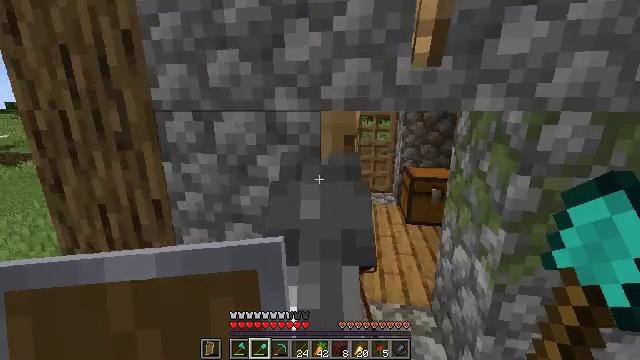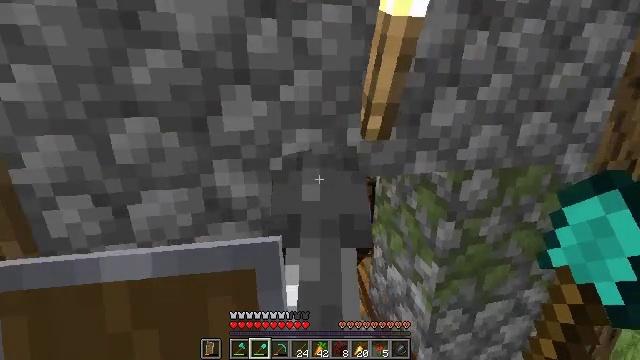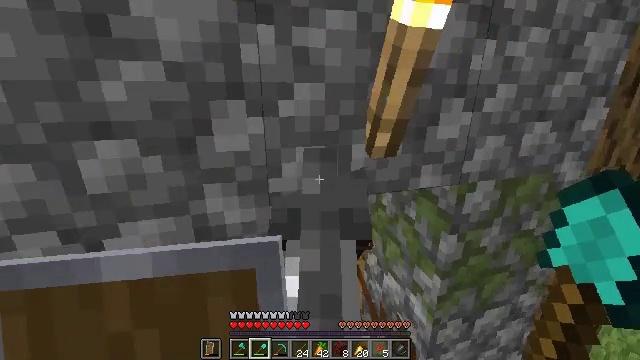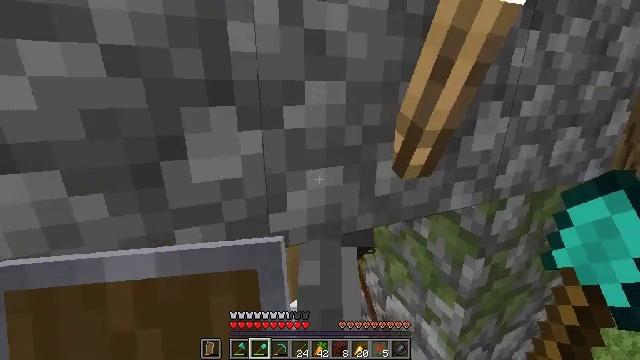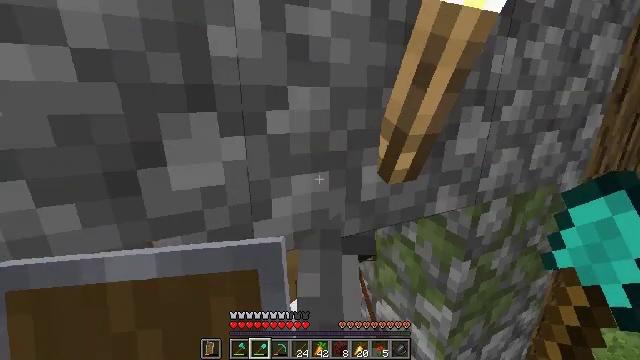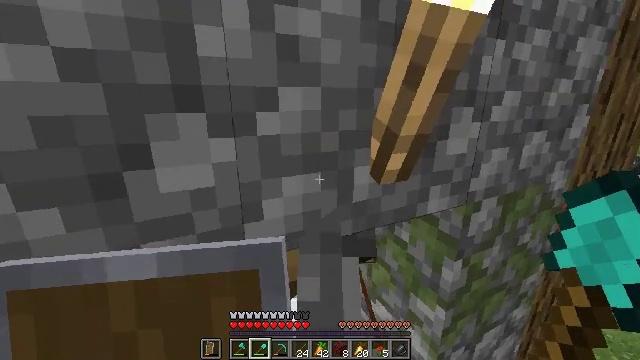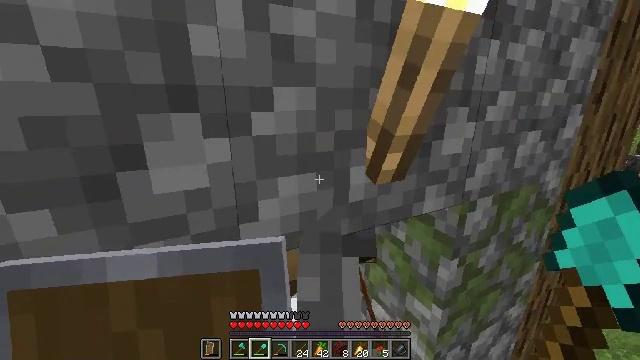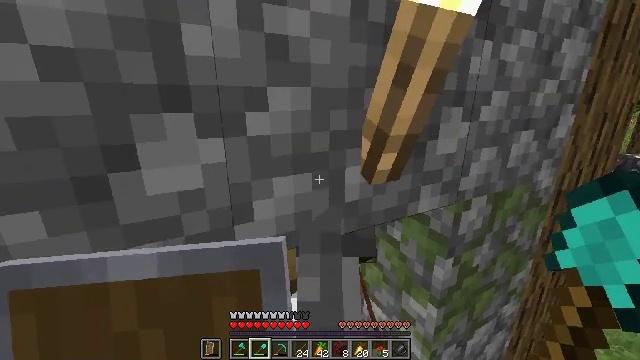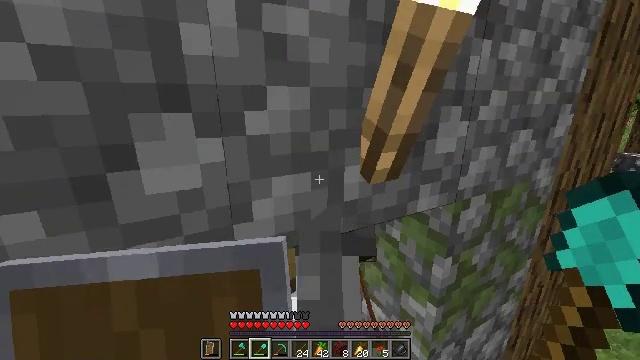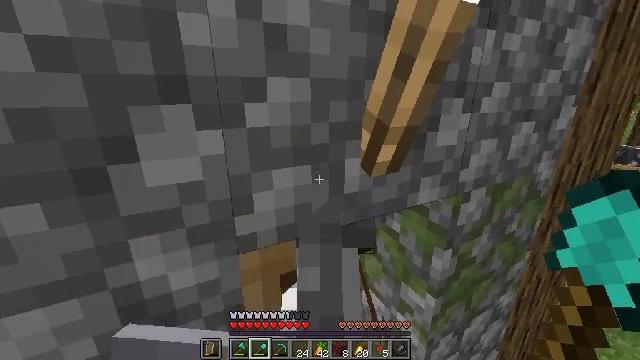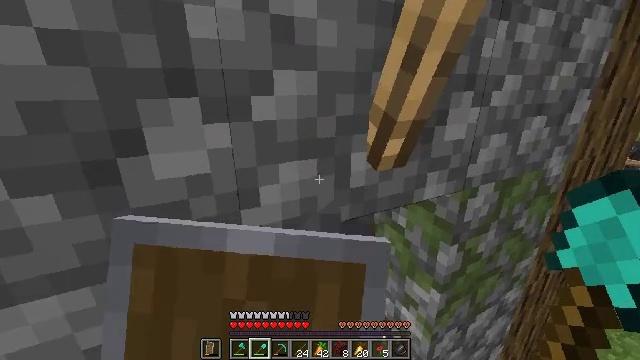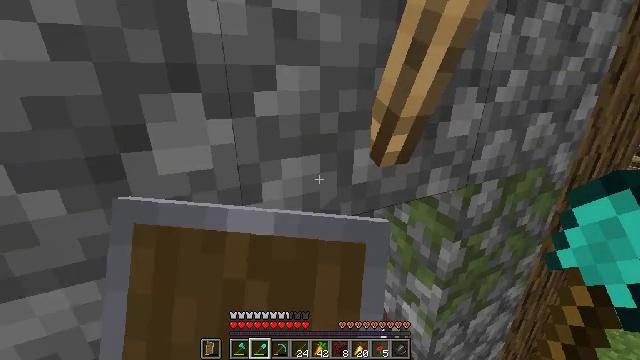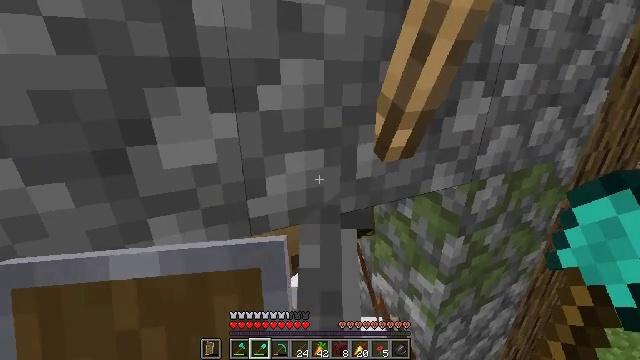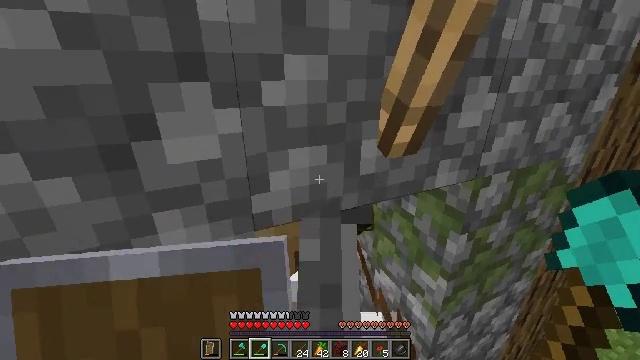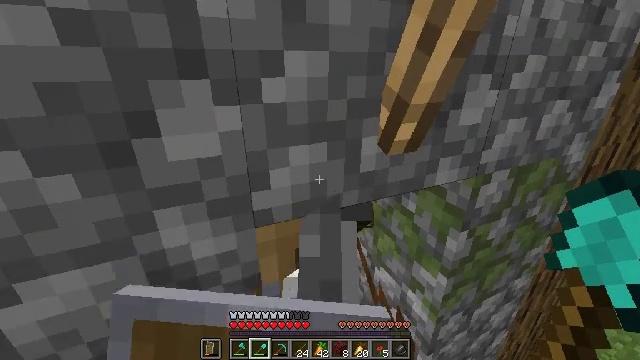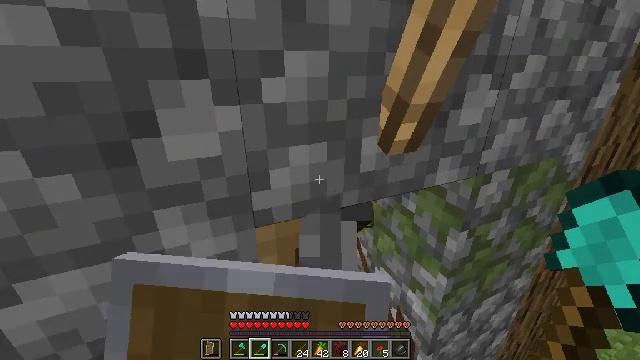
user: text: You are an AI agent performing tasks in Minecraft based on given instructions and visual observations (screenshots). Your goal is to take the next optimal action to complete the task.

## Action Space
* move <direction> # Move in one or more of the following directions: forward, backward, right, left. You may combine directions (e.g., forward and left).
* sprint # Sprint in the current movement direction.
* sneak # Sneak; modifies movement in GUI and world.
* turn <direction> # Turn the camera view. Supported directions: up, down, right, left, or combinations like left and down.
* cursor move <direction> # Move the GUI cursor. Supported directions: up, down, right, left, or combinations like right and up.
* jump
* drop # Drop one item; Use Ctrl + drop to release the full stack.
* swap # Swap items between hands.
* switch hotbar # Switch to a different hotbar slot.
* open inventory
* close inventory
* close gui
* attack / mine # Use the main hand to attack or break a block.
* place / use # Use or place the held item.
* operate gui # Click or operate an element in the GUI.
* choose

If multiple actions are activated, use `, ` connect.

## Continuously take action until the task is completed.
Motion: motion action
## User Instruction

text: Retrieve the brewing stand by breaking it.
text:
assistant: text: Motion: move forward and move left, turn right and down
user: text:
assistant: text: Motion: move forward, turn right and down
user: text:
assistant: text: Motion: turn right
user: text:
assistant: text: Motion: turn right and up
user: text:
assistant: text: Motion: turn right
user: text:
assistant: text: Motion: turn right
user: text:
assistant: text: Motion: no_op
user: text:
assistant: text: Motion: no_op
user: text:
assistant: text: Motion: turn down, use / place
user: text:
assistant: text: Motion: turn left and down, use / place
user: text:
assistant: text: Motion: turn left, use / place
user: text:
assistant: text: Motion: turn down
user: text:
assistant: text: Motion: no_op
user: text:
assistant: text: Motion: use / place
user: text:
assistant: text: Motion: use / place
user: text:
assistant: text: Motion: use / place
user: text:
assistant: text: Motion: no_op
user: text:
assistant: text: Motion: turn down
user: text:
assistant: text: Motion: turn down
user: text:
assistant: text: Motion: use / place
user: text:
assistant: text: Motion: use / place
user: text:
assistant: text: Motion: use / place
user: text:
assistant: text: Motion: no_op
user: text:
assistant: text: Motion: no_op
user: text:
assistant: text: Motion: no_op
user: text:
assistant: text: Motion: no_op
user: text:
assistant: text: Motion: no_op
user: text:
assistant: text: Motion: move back
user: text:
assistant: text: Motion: move back, use / place
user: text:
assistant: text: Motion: move back, use / place